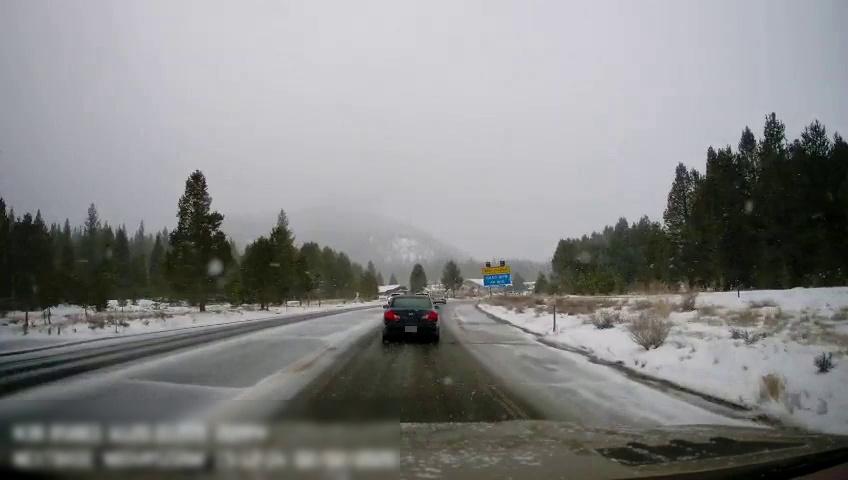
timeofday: Day
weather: Snowy
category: Drivable Space
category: Vehicles | Car
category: Vehicles | SUV
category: Vehicles | Car
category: Vehicles | SUV
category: Lanes | Current Lane
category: Traffic | Signs
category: Traffic | Signs